Question: I think I've seen this kind of button before, and now I need one.
A button like the one below who's label can be changed to whatever number I need (from 2 to 10 for example).

I have a feeling that this exists by default in iOS SDK but I can't seem to find it.
Does it exist by default or do I have to create it myself?
Thanks!
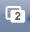
Answer: Its easy to replicate. Add a new RoundRectButton in interface builder, then in the attributes inspector change the type to Custom. Set the BackgroundImage to an image similar to above, and then set the Title to the number. By default the title will centered in the button, but you can use the Inset options in the attributes inspector and nudge the title in and down using the Top and Left inset attributes.